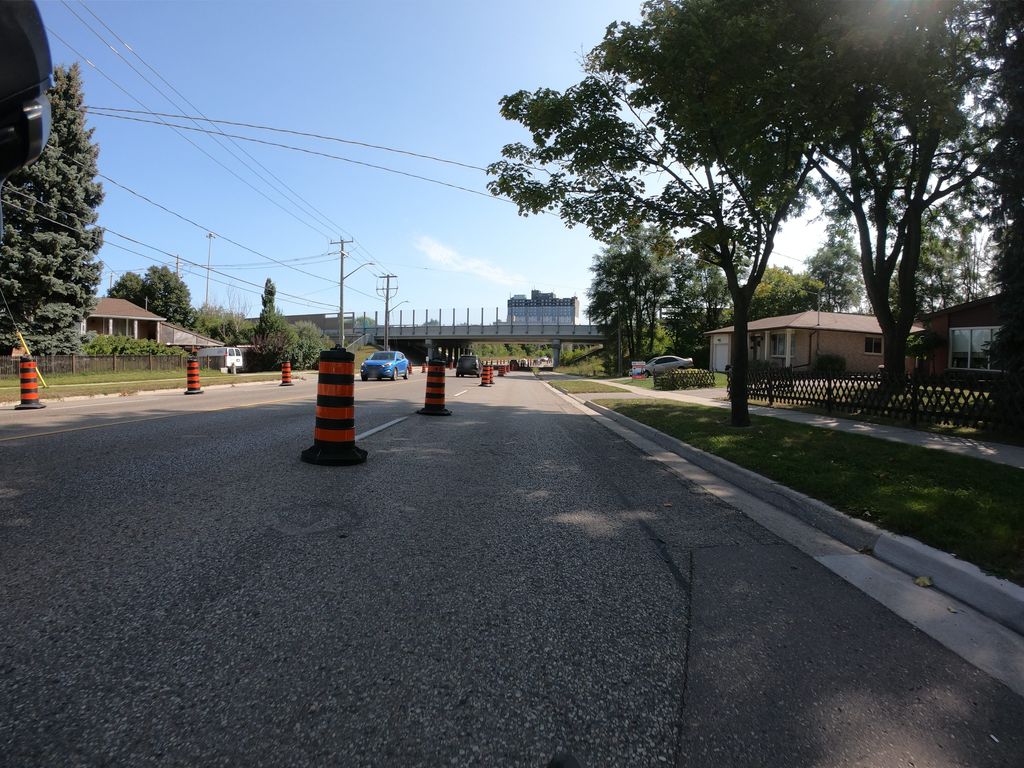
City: kitchener-waterloo